Field crop: tomato
Growth stage: 1
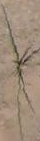
Species: cyperus